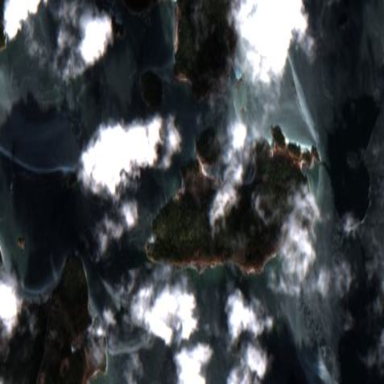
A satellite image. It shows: Islet located along the natural coastline.